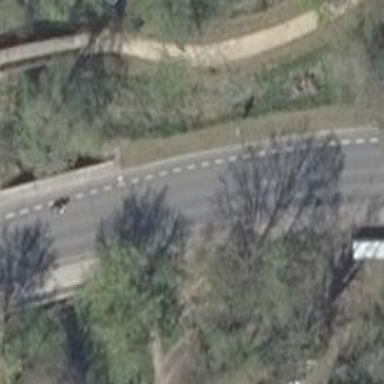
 featuring bridge. There is separate sidewalk and cycle lane on the left side of the road with dashed line for separation."